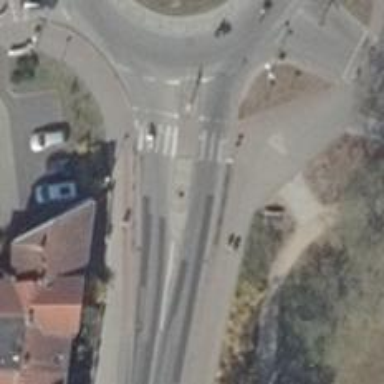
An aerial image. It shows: Uncontrolled zebra crossing with pedestrian island.